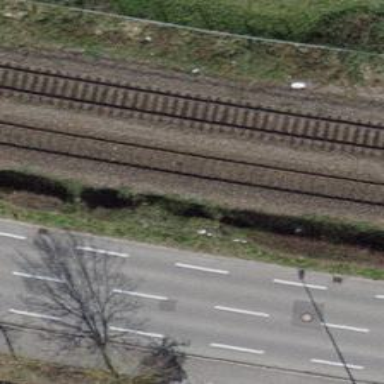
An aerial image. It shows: Single rail track for railway.